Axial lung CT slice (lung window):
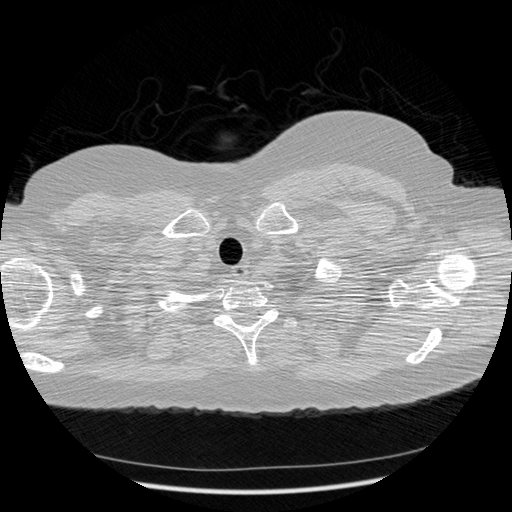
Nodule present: no